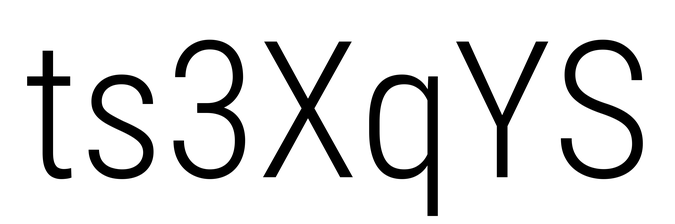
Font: Roboto_Condensed_Light